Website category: sports
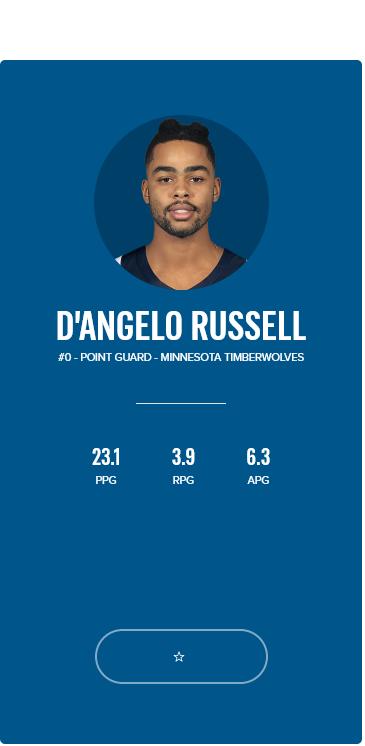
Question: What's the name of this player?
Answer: D'ANGELO RUSSELL

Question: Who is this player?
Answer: D'ANGELO RUSSELL

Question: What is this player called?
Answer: D'ANGELO RUSSELL

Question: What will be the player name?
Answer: D'ANGELO RUSSELL

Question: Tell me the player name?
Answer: D'ANGELO RUSSELL

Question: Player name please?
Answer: D'ANGELO RUSSELL

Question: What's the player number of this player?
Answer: #0

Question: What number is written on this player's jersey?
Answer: #0

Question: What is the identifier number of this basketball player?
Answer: #0

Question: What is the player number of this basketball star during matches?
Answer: #0

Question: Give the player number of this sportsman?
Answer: #0

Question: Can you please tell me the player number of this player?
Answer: #0

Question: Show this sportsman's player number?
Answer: #0

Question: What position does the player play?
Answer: POINT GUARD

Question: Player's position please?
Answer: POINT GUARD

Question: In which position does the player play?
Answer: POINT GUARD

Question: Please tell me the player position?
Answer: POINT GUARD

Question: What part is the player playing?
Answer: POINT GUARD

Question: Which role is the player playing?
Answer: POINT GUARD

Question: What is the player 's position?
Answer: POINT GUARD

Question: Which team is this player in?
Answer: MINNESOTA TIMBERWOLVES

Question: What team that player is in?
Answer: MINNESOTA TIMBERWOLVES

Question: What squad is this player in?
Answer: MINNESOTA TIMBERWOLVES

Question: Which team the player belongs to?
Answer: MINNESOTA TIMBERWOLVES

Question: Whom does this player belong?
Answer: MINNESOTA TIMBERWOLVES

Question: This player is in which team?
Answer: MINNESOTA TIMBERWOLVES

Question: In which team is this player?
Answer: MINNESOTA TIMBERWOLVES

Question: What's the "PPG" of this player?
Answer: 23.1

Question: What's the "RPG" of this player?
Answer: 3.9

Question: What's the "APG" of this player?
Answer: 6.3

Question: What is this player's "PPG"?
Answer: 23.1

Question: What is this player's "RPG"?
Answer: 3.9

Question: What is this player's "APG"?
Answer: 6.3

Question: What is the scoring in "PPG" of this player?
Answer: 23.1

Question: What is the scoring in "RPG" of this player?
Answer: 3.9

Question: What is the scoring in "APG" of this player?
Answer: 6.3

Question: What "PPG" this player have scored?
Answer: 23.1

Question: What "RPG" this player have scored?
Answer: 3.9

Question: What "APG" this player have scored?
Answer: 6.3

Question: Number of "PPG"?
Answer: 23.1

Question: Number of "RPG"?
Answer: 3.9

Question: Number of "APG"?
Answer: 6.3

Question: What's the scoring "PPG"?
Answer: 23.1

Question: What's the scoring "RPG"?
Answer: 3.9

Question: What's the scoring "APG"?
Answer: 6.3